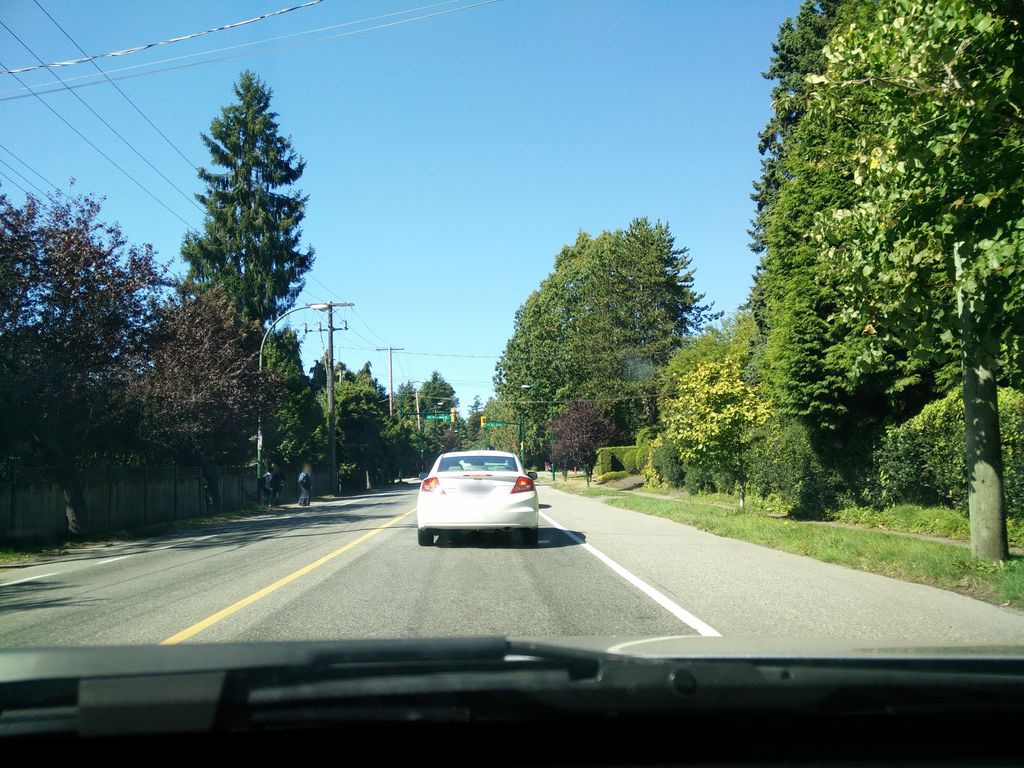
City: vancouver